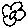
Label: flower